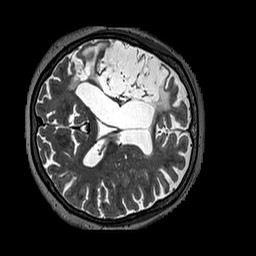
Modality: T2w
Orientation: axial
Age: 56
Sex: male
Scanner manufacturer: siemens
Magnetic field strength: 3 T
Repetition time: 3.2 s
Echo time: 0.567 s